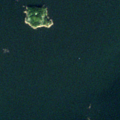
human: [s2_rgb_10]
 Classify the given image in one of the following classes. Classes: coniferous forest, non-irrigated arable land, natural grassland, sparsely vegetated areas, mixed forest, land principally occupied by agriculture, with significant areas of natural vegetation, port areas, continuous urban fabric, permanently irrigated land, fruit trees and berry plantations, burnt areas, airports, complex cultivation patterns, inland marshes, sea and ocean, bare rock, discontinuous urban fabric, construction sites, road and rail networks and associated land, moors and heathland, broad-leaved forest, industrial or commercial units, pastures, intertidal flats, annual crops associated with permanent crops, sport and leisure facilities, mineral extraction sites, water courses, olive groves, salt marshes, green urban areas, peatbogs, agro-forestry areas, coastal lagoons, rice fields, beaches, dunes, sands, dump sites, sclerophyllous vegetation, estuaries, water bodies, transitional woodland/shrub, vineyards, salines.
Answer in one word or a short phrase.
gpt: sea and ocean